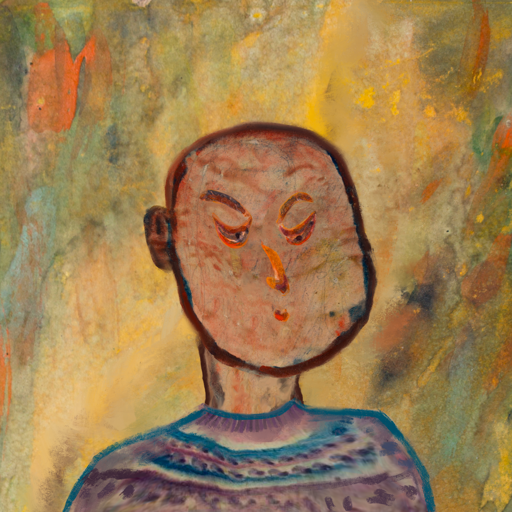
Background: Comrade, Head And Neck Side: Orphan, Face Side: Hypocrite, Bust: HillGirl, Hair Side: Blank, Head Accessory: Blank, Second Necklace: Blank, Necklace: Blank, Baby: Blank